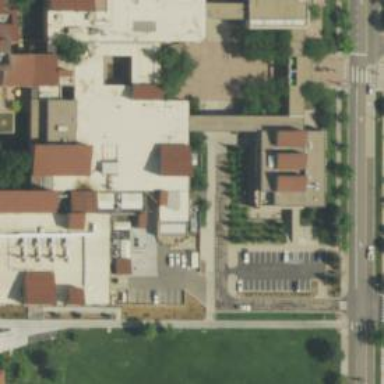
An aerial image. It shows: University building.